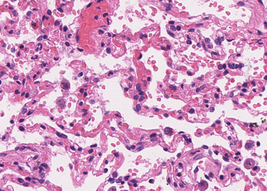
Tumor epithelial tissue: no
Tumor-associated stroma tissue: no
Normal tissue: yes